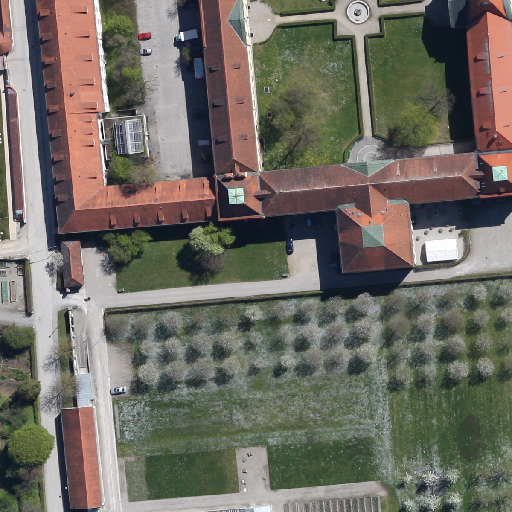
Referring expression: heavy-duty vehicle in the parking area